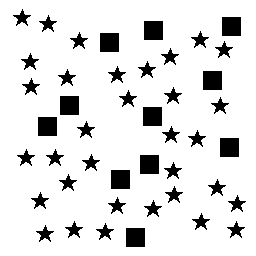
Squares: 11
Triangles: 0
Stars: 33
Total shapes: 44